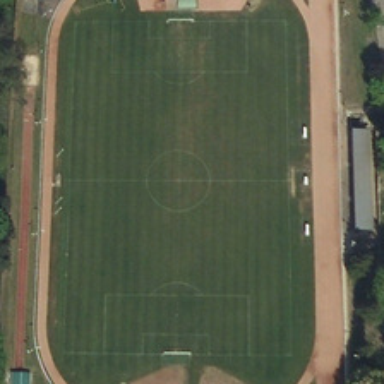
Many green trees are in two sides of a playground .